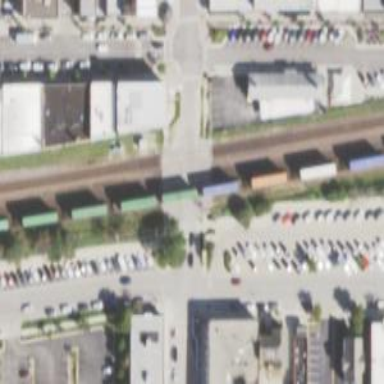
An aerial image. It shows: Railway crossing.